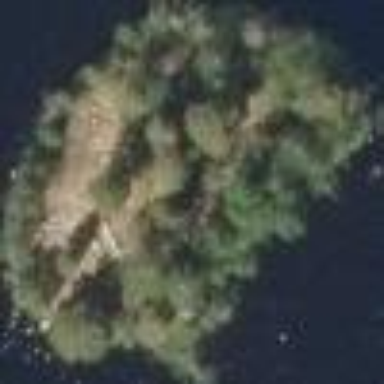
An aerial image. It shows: Islet.